Interaction volume radius: 5 \u00c5
Interaction volume height: 40 \u00c5
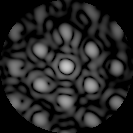
Disorder parameter: 0.3937